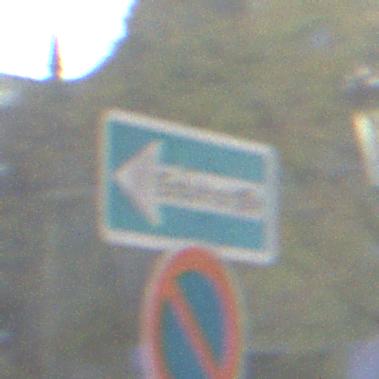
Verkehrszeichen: EinbahnstrasseLinksweisend
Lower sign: EingeschraenktesHalteverbot
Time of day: SunriseSunset
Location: Outdoor (Urban)
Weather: PartlyCloudy
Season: Autumn
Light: Natural